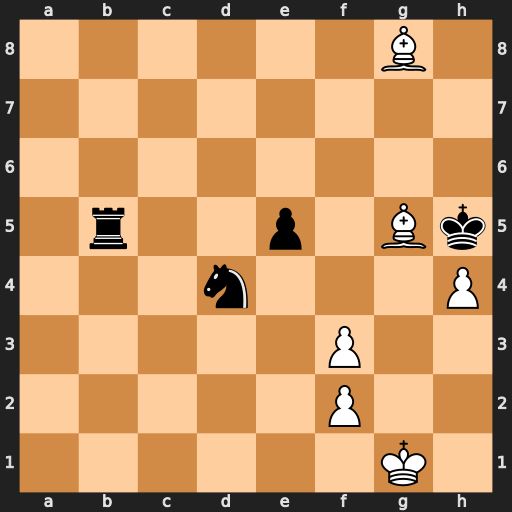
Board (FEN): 6B1/8/8/1r2p1Bk/3n3P/5P2/5P2/6K1
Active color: w
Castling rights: -
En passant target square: -
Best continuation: Bf7#